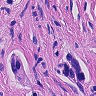
Metastatic tissue present: yes